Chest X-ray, AP view. Patient: 60 years old, sex M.
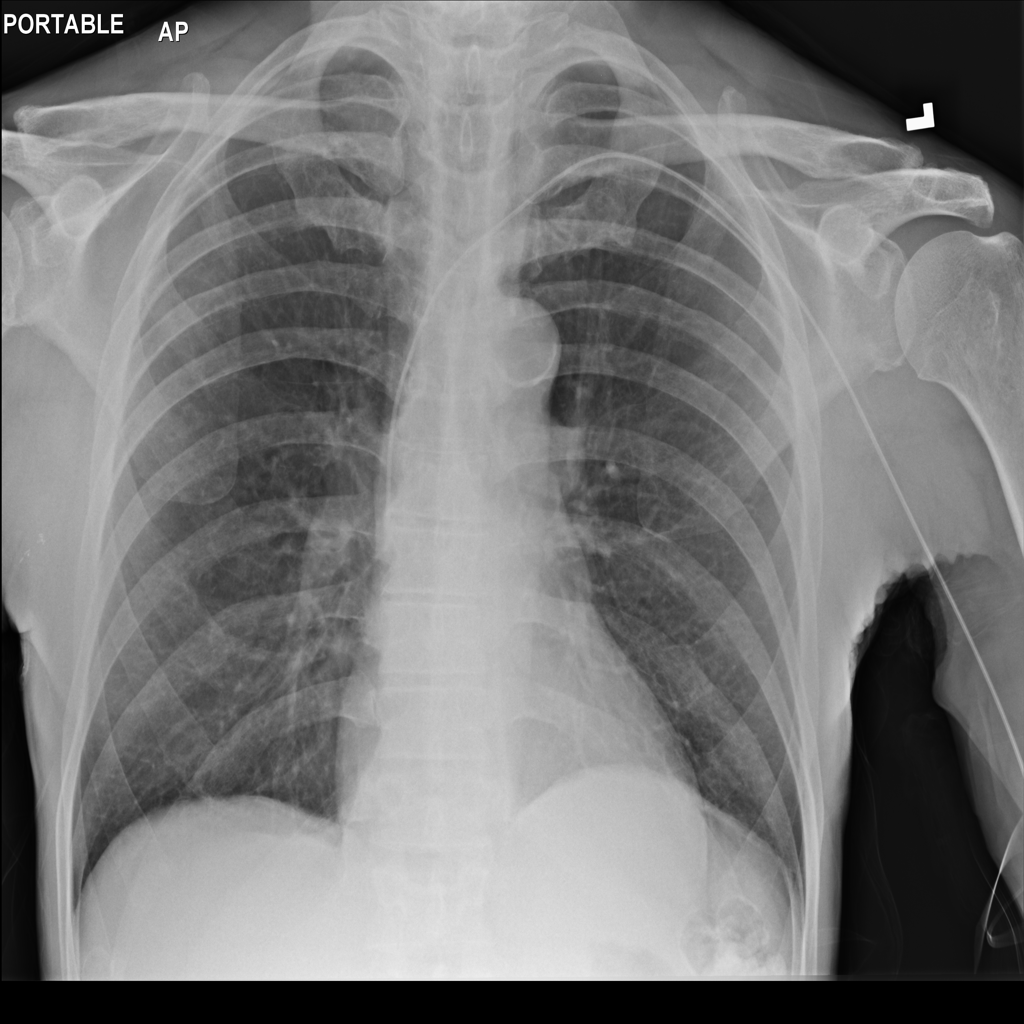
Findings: No Finding